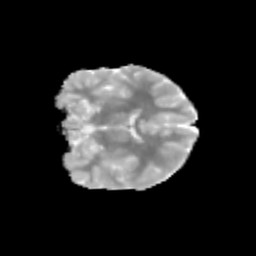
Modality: MD
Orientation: coronal
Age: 11
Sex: female
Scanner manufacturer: siemens
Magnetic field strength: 3 T
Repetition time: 3.8 s
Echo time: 0.07 s